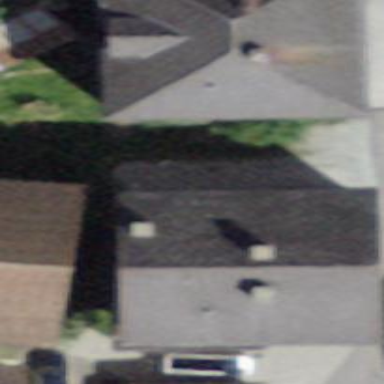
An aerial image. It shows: Simple house.